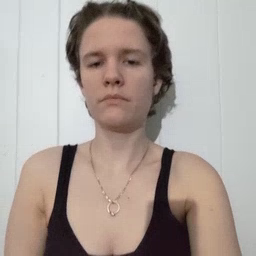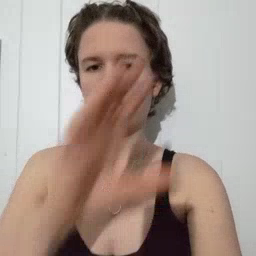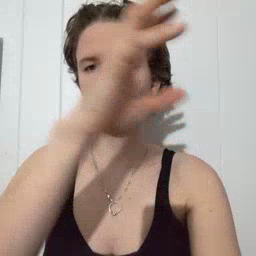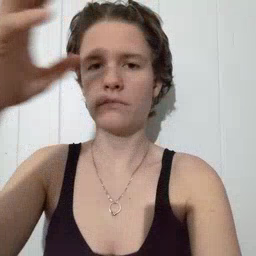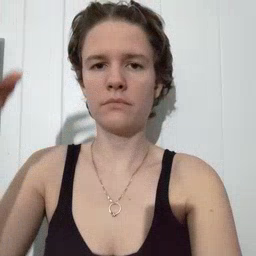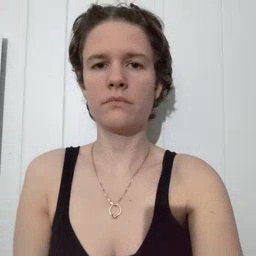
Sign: cloud